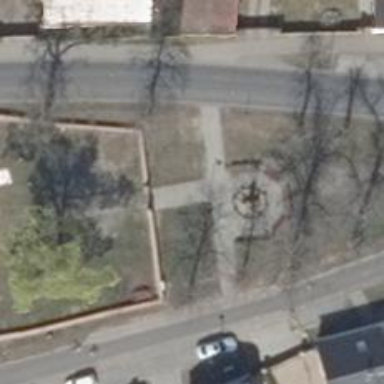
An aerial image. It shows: Memorial site with historic significance.